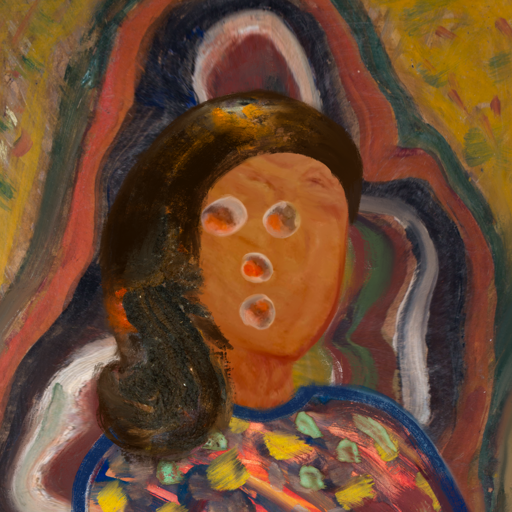
Background: AfterRaid, Head And Neck Front: Pious_Lady, Face Front: Rupkatha, Bust: Mother_And_Son_Mother, Hair Front: Gypsy_Queen, Head Accessory: Blank, Second Necklace: Blank, Necklace: Blank, Baby: Blank